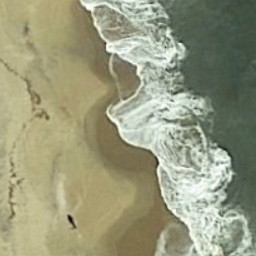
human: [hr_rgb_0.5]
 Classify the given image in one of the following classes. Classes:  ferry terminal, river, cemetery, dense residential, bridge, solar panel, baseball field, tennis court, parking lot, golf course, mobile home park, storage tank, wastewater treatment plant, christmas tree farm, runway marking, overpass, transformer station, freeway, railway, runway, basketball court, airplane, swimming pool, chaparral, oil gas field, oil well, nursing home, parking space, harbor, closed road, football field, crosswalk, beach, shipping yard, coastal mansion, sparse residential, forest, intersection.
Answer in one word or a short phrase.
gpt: beach